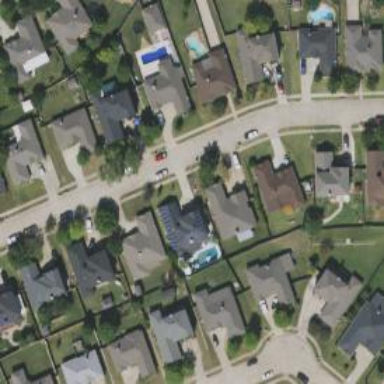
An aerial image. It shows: Residential road with separate sidewalk.